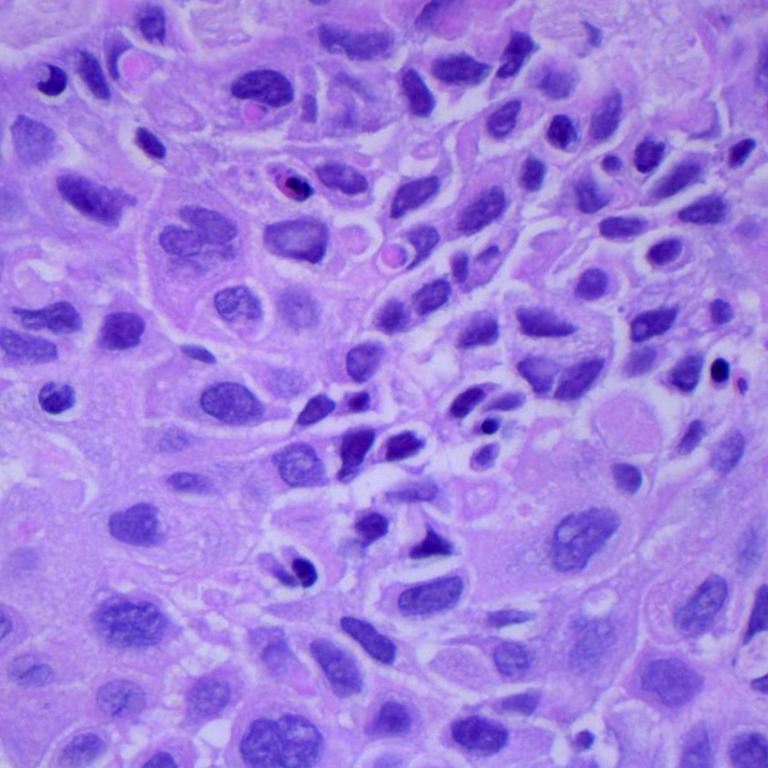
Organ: lung
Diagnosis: squamous carcinomas